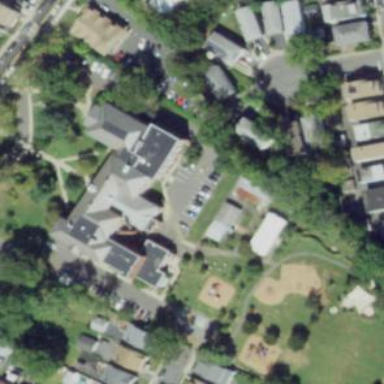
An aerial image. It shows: School building.